Question: I need to change the .NET Framework Version of my Sharepoint Project from 3.5 to 4.0.
The project is generated with VisualStudio2010, Sharepoint version is also 2010. I already found <URL> blogpost regarding this topic, but it doesnt work.
.NET 4.0 is installed on the development machine but I'm not able to select the framework in the target-framework tab at the project settings:

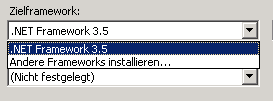
Answer: SharePoint 2010 does not support .NET 4.0.
If you really have to connect a .NET 4.0 application to SharePoint, you can use a web service to communicate. But you won't be able to write a .NET 4.0 WebPart or a similar SharePoint artifact.